The plot is a Hilbert-envelope spectrum of a rotating bearing's acceleration signal, annotated with the bearing's characteristic defect frequencies. Classify the bearing condition as one of: normal, inner_race, outer_race, ball.
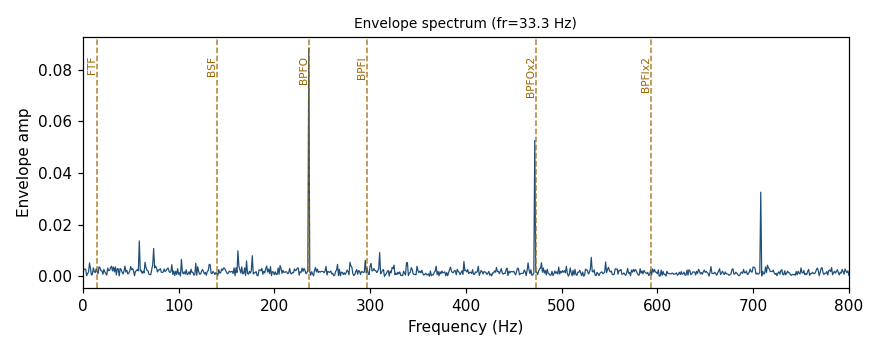
Answer: outer_race